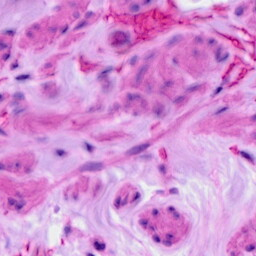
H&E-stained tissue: Ovarian